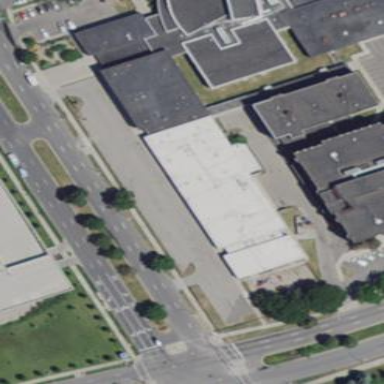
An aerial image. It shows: Part of building is shown in the image.